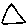
Label: triangle